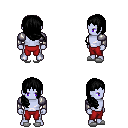
a pixel art fantasy rpg character, male body template, dark elf, purple skin, steel arm armor, red pants, black right-swept hairstyle, white slippers, four views (front, back, left, right), 2x2 character sprite sheet, small pixel art, hard edges, no anti-aliasing